Interaction volume radius: 10 \u00c5
Interaction volume height: 10 \u00c5
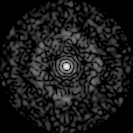
Disorder parameter: 0.7932